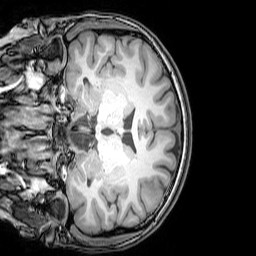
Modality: T1w
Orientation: coronal
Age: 22
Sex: female
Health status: healthy
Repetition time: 0.081 s
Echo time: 0.037 s